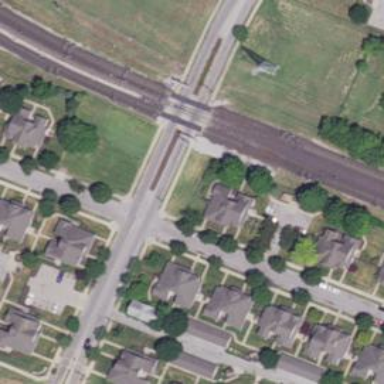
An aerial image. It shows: Light rail siding with electrified contact line.